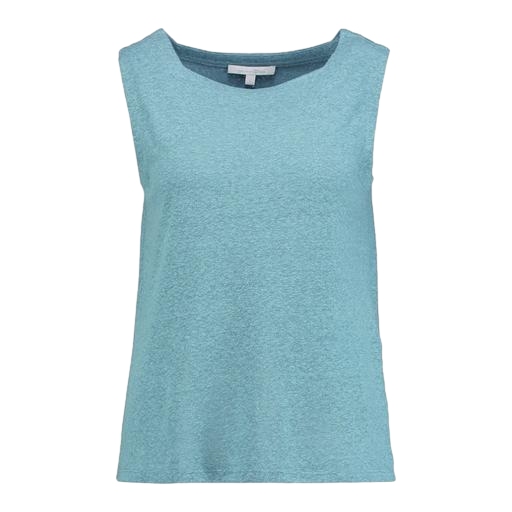
blue slub jersey vest top, blue sleeveless t-shirt, turquoise tank top, white background